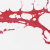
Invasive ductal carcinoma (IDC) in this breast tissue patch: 0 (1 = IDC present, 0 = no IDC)